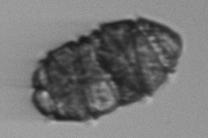
Label: Margalefidinium